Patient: sex M, age 48
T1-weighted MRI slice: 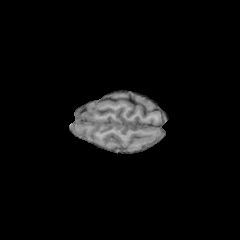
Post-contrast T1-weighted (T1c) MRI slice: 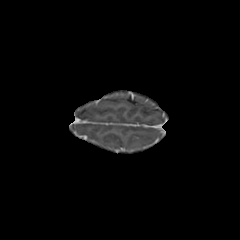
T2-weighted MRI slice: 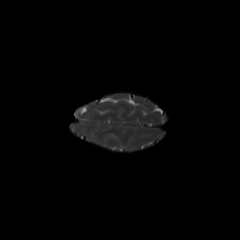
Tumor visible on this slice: no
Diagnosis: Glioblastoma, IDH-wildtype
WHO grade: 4